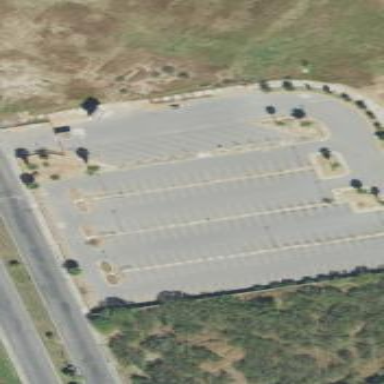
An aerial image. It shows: Parking area.